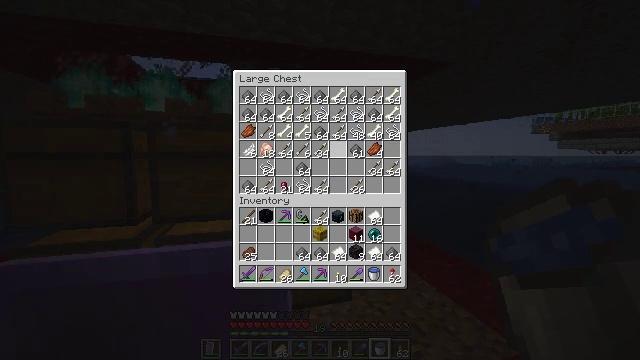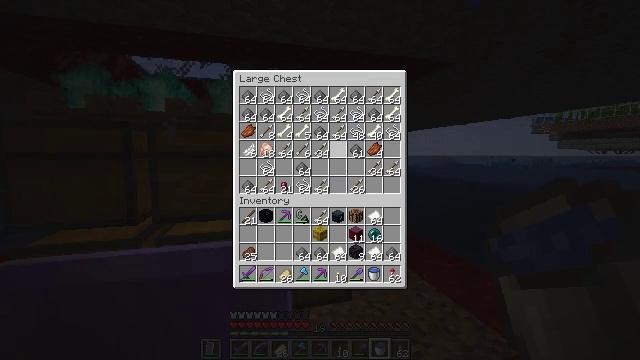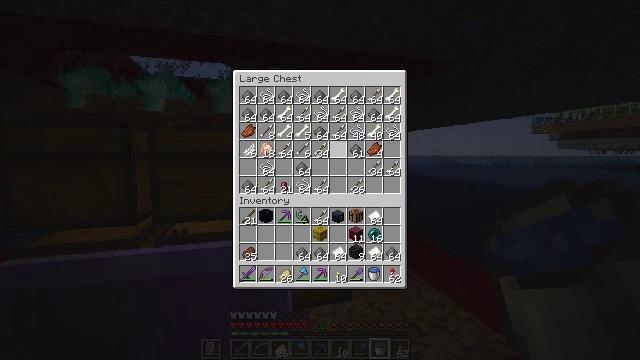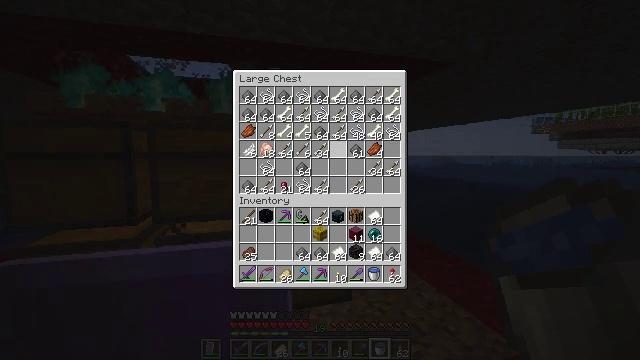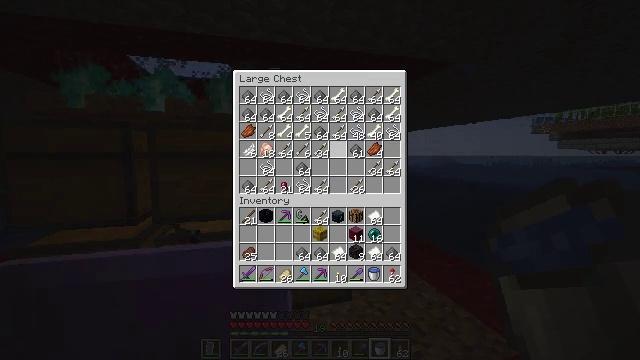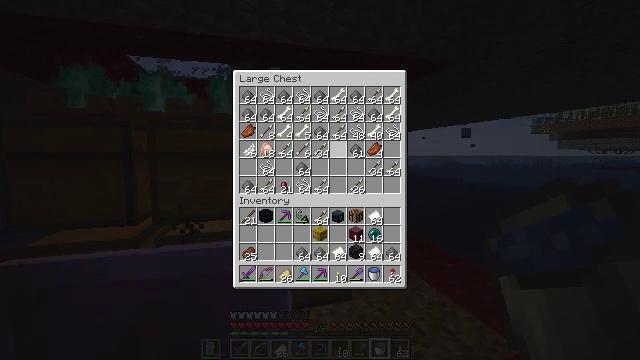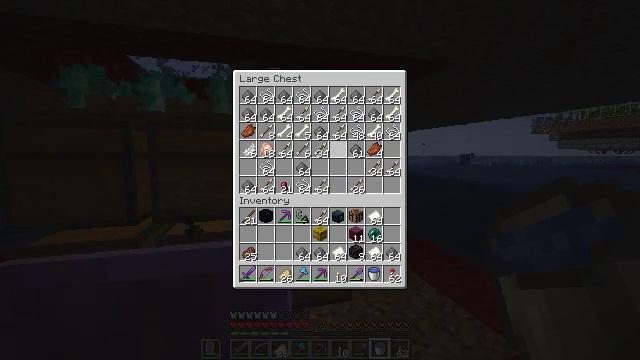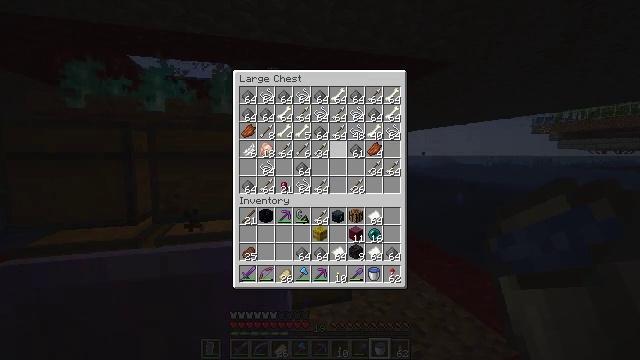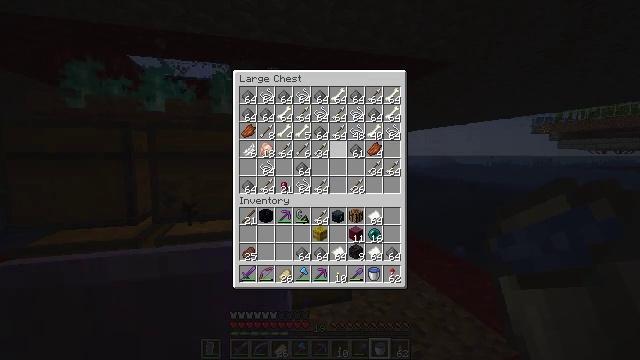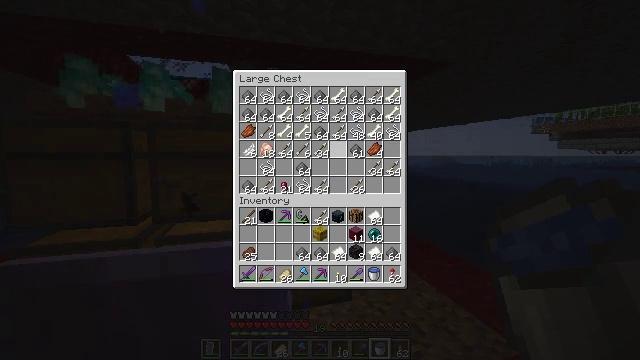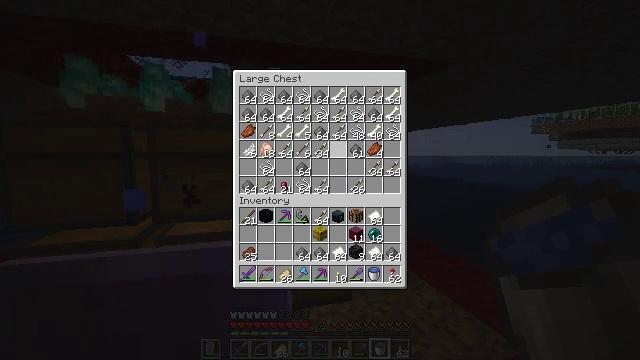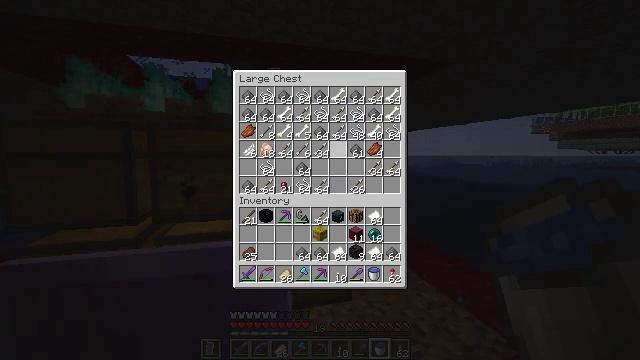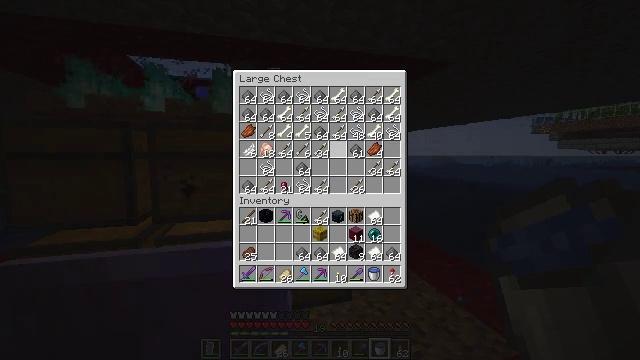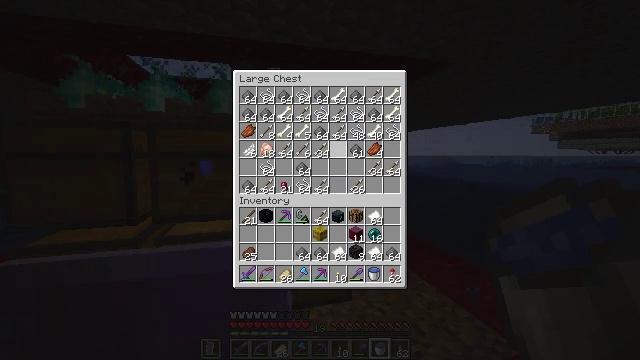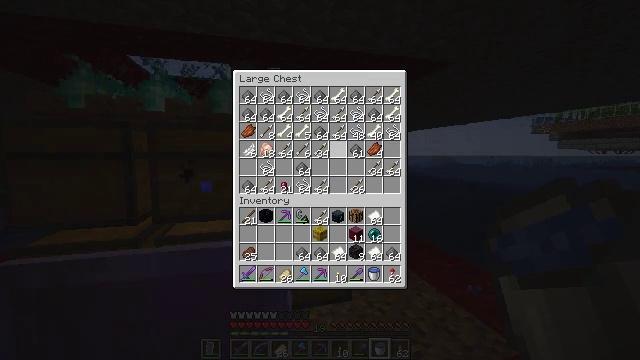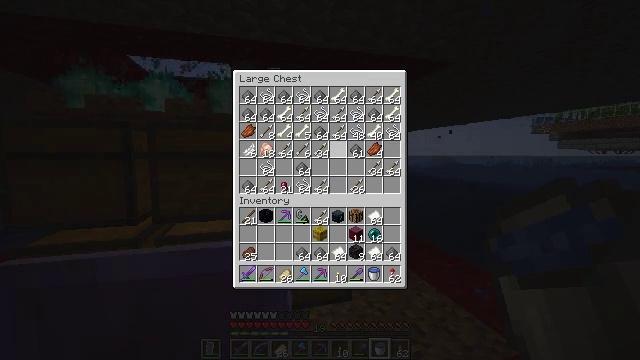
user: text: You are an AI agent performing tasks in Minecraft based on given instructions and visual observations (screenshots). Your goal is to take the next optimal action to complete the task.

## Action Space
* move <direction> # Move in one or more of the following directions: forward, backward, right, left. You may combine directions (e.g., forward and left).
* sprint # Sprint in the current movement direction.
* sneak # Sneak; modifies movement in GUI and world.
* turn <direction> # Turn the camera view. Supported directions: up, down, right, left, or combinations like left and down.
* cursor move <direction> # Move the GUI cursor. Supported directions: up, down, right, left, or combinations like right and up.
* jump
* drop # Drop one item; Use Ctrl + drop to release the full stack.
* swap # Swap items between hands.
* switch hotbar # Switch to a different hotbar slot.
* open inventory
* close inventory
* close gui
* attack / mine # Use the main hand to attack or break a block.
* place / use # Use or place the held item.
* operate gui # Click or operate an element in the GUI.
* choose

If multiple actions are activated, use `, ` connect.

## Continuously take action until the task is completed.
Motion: motion action
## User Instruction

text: Combine materials in the crafting table to make a firework rocket.
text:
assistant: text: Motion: sneak, attack / mine
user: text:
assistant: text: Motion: sneak, attack / mine
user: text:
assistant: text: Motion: sneak
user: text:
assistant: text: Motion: no_op
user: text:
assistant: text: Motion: no_op
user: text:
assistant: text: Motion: no_op
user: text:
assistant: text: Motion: no_op
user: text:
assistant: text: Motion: no_op
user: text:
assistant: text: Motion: no_op
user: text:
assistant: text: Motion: no_op
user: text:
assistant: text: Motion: no_op
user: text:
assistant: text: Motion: no_op
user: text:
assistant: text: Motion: no_op
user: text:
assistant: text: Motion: no_op
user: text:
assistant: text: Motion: no_op
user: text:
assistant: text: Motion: no_op
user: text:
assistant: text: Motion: no_op
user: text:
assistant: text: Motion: no_op
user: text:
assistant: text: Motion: turn left
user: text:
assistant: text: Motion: turn left and down
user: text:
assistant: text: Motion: turn left and down
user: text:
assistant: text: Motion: turn left and down
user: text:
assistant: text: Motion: turn left and down
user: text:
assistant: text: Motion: turn left
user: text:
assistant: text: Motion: move right, turn left
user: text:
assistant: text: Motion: move right, turn left
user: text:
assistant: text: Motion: move right, turn left
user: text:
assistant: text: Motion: move right, turn left
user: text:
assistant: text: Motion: move right, turn left and down
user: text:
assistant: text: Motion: turn left and down